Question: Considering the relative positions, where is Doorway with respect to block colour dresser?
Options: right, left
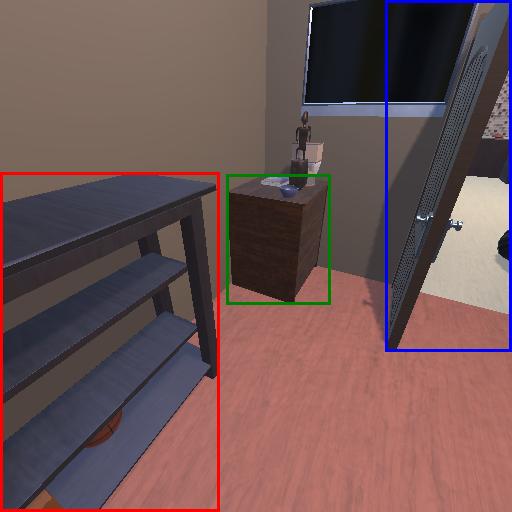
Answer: right